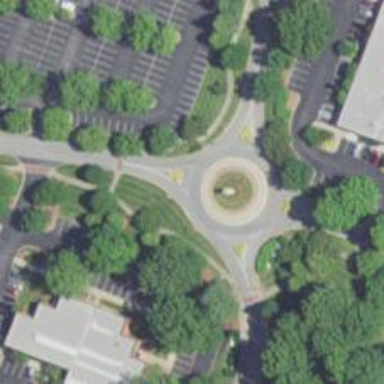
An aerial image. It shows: Roundabout at tertiary road junction.